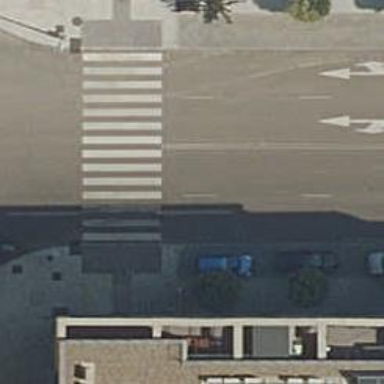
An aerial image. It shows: Uncontrolled crossing on the road.